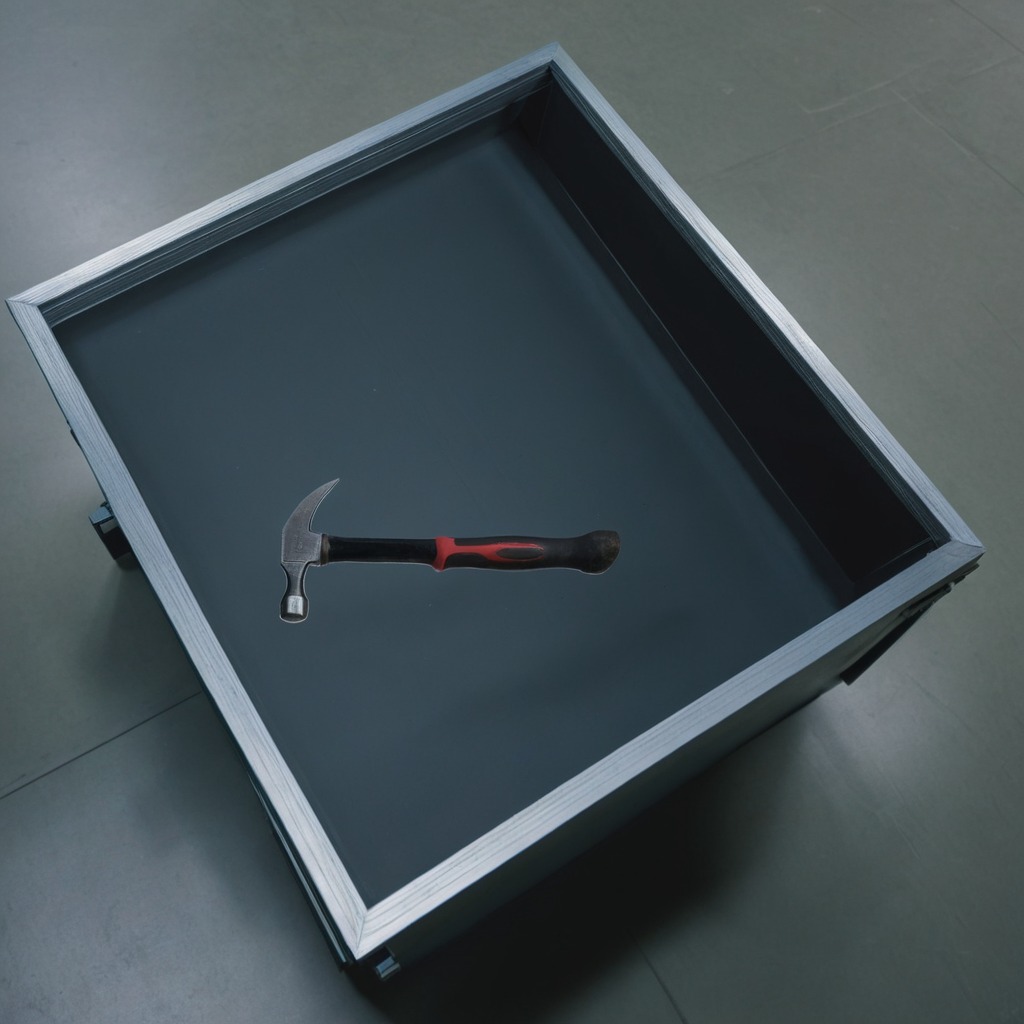
A hammer is lying on the toolbox surface.